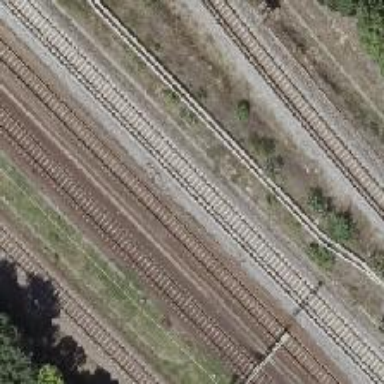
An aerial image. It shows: Railway signal.